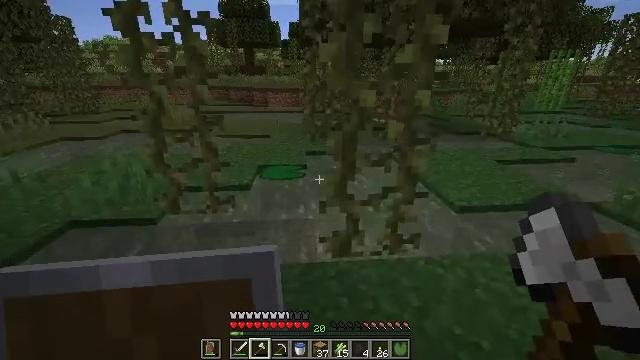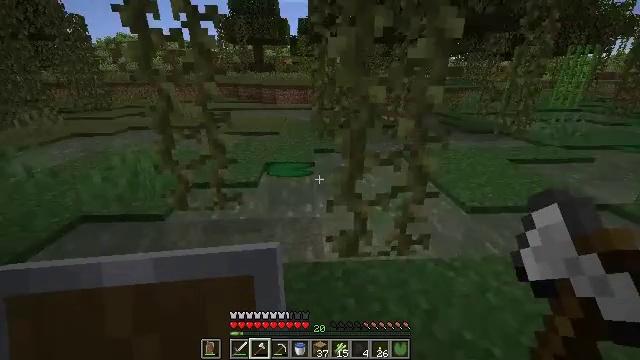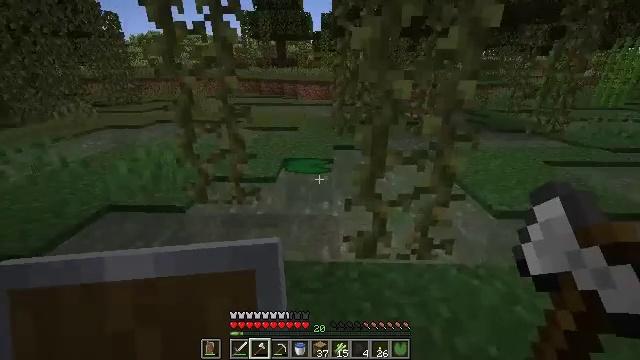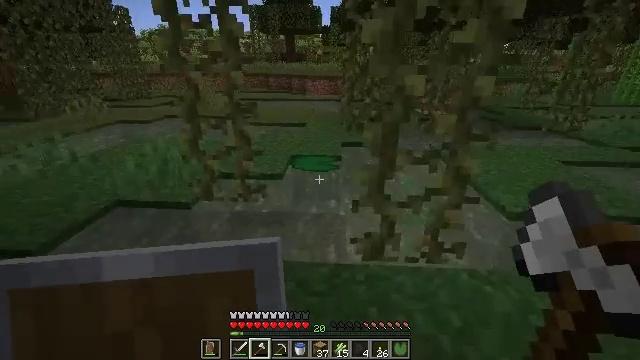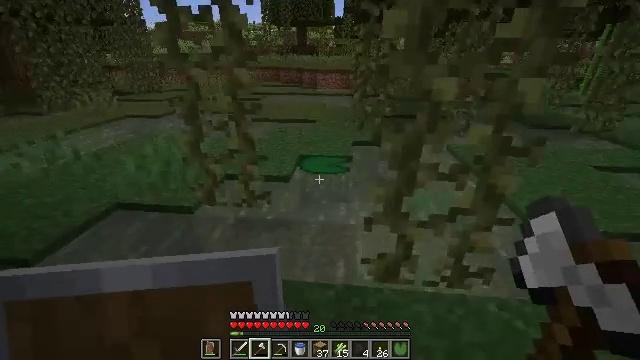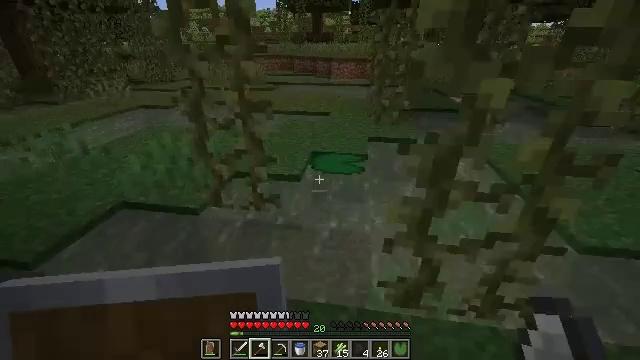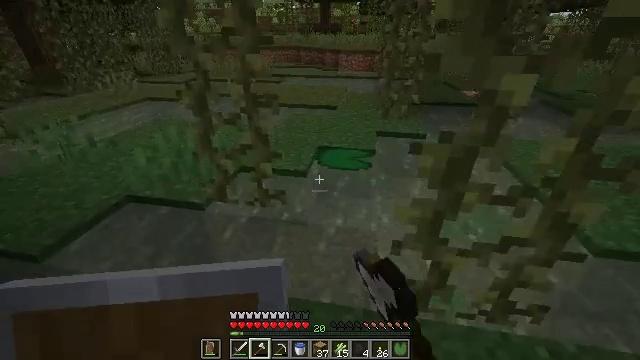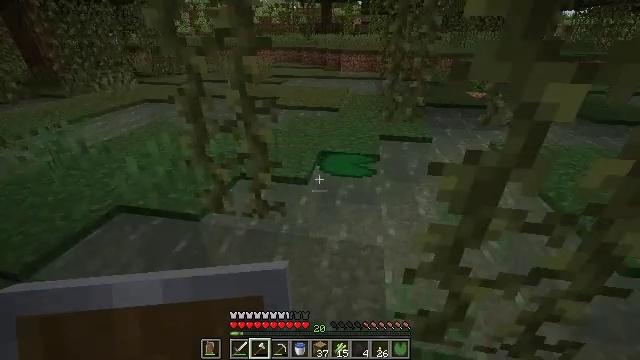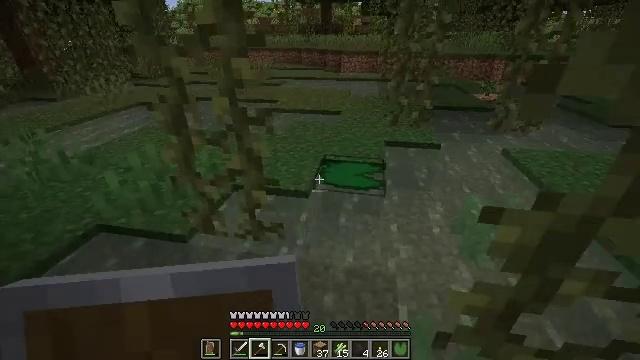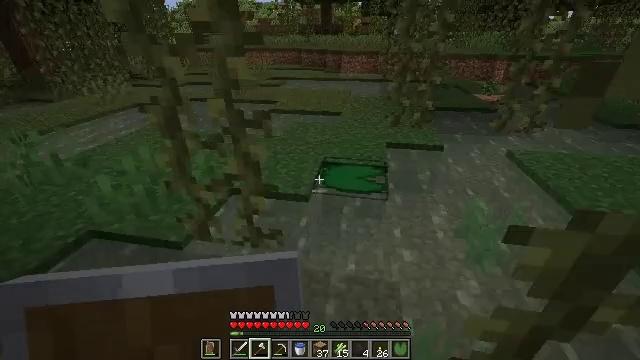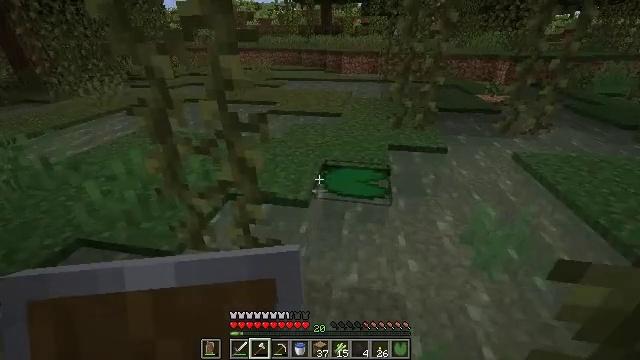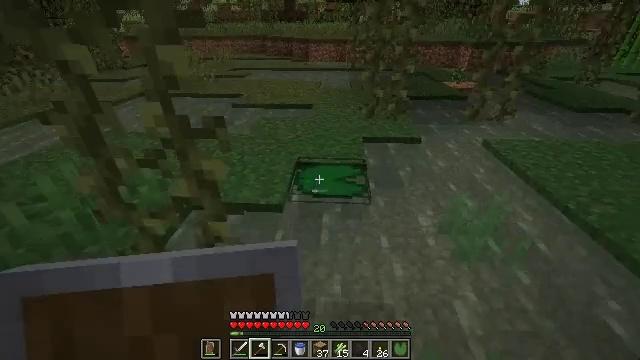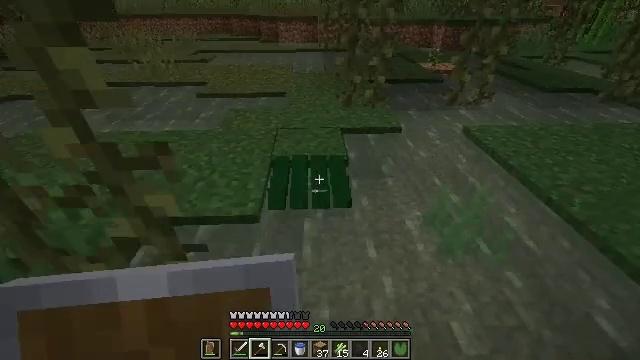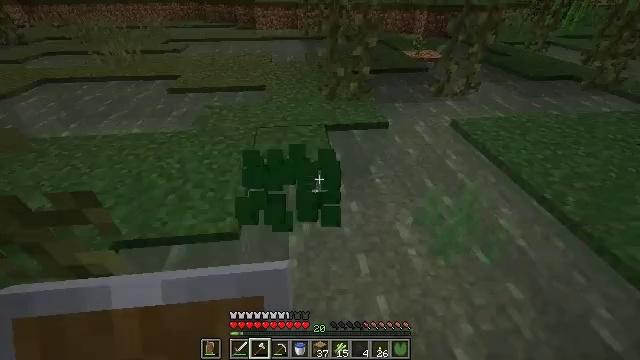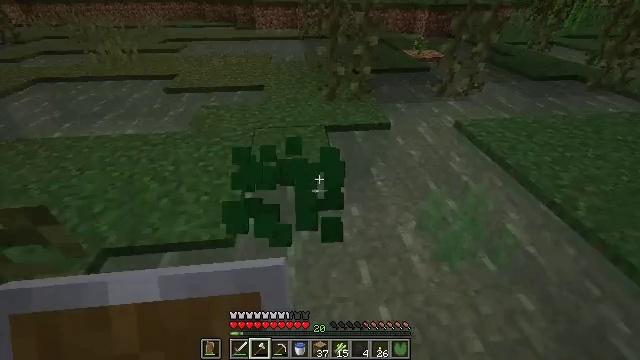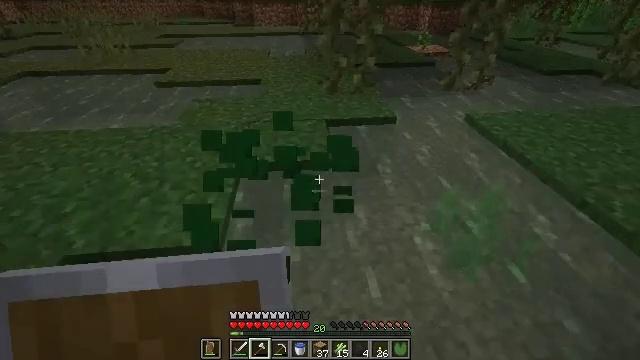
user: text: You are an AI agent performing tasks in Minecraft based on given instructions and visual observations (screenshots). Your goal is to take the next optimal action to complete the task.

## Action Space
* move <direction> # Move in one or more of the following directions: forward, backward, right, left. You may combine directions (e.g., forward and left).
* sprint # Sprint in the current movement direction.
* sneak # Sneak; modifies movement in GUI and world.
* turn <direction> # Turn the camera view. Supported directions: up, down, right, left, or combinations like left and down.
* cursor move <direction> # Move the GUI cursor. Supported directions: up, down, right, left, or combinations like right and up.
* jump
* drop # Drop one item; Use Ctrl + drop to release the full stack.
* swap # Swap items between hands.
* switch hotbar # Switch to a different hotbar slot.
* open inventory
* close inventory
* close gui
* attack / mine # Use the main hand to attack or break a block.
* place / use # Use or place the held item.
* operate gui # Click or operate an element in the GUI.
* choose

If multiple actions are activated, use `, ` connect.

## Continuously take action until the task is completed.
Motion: motion action
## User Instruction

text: Remove the lily pad floating on water.
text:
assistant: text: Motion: turn left
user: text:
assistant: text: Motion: move forward, turn left
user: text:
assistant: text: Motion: move forward, turn left
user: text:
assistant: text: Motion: move forward, turn left and down
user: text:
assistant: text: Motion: move forward, turn left and down, attack / mine
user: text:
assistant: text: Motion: move forward, turn left and down, attack / mine
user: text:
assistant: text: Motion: move forward, attack / mine
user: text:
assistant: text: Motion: move forward
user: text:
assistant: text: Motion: move forward
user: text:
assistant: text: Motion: move forward
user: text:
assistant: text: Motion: move forward, turn right and down
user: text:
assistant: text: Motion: move forward, turn right and down, attack / mine
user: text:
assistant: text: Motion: move forward, turn right and down, attack / mine
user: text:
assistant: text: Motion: move forward, attack / mine
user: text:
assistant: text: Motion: move forward
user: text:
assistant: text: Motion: move forward
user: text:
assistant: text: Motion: no_op